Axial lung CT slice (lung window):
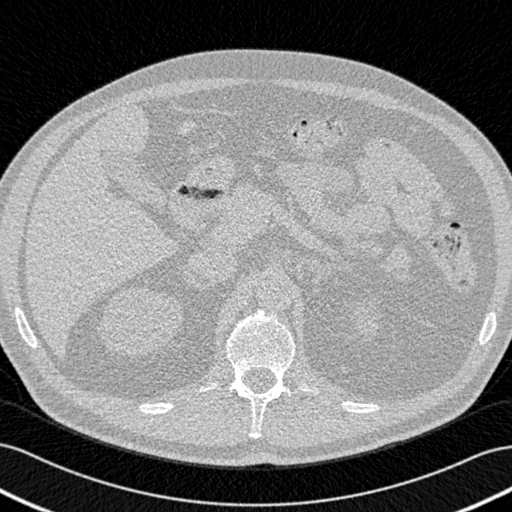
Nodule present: no